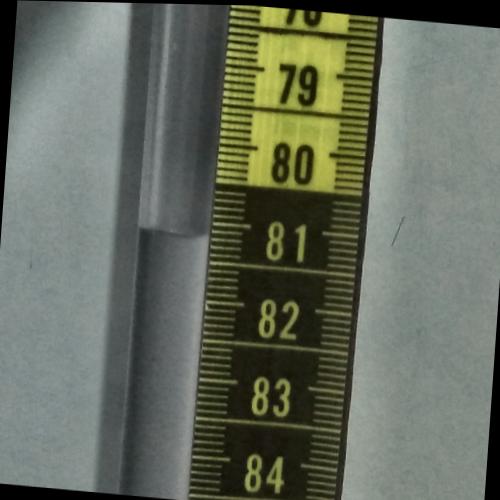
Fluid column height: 81.2 cm